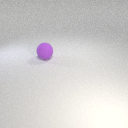
large purple rubber sphere